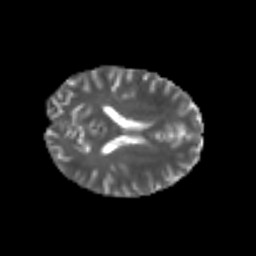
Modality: T2w
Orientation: axial
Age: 25
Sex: male
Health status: healthy